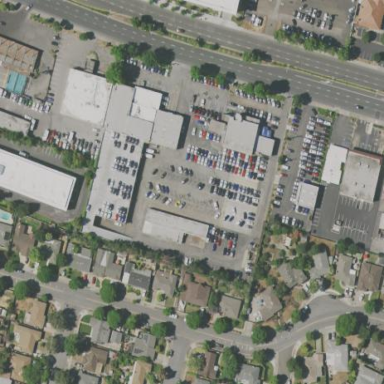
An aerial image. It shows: Retail area.